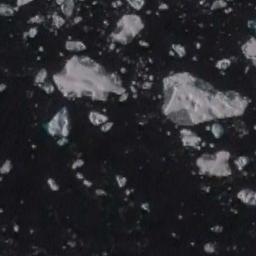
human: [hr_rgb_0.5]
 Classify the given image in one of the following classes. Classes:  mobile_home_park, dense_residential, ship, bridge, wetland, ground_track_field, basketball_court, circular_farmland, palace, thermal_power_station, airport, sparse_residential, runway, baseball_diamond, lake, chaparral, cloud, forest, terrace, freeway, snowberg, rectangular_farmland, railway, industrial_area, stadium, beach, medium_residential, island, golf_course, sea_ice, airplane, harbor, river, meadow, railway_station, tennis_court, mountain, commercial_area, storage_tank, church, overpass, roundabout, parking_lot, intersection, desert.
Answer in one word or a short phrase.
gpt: sea_ice